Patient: sex M, age 42
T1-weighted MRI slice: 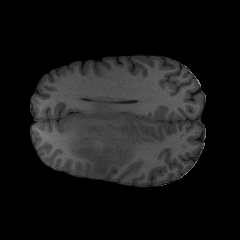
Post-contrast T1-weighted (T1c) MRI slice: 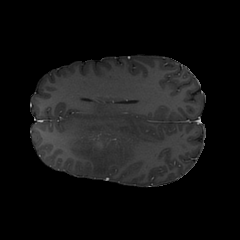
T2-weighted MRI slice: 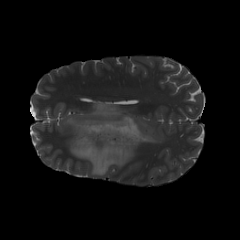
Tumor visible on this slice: yes
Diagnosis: Astrocytoma, IDH-mutant
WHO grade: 3